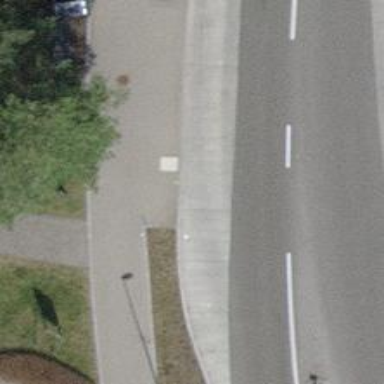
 serving as platform for public transportation."